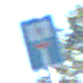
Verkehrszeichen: SackgasseFussgaengerDurchlaessig
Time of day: MorningAfternoon
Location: Outdoor (Urban)
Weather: Clear
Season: NotSpecified
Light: Natural